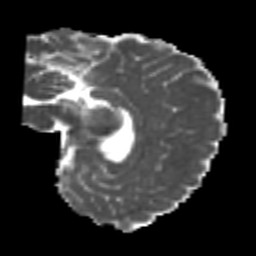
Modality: MD
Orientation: sagittal
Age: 21
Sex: male
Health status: healthy
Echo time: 0.074 s